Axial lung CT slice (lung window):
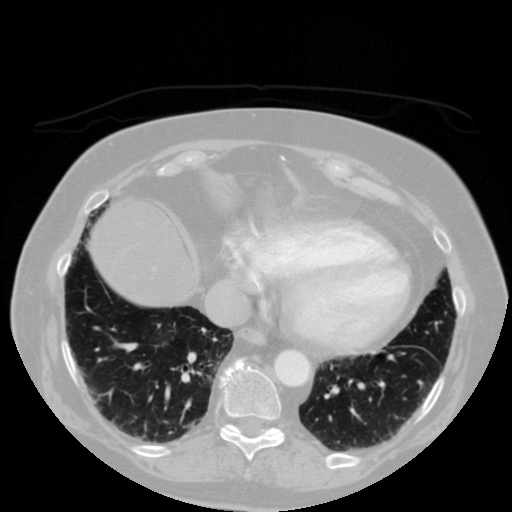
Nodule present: yes
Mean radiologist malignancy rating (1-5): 1